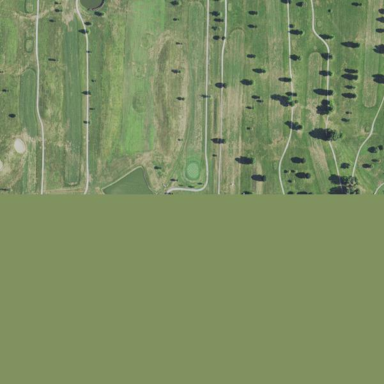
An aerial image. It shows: Golf course surrounded by greenery.